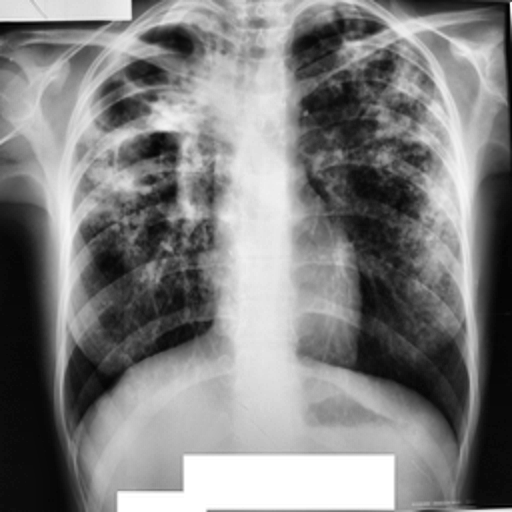
Finding: TUBERCULOSIS